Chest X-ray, AP view. Patient: 55 years old, sex F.
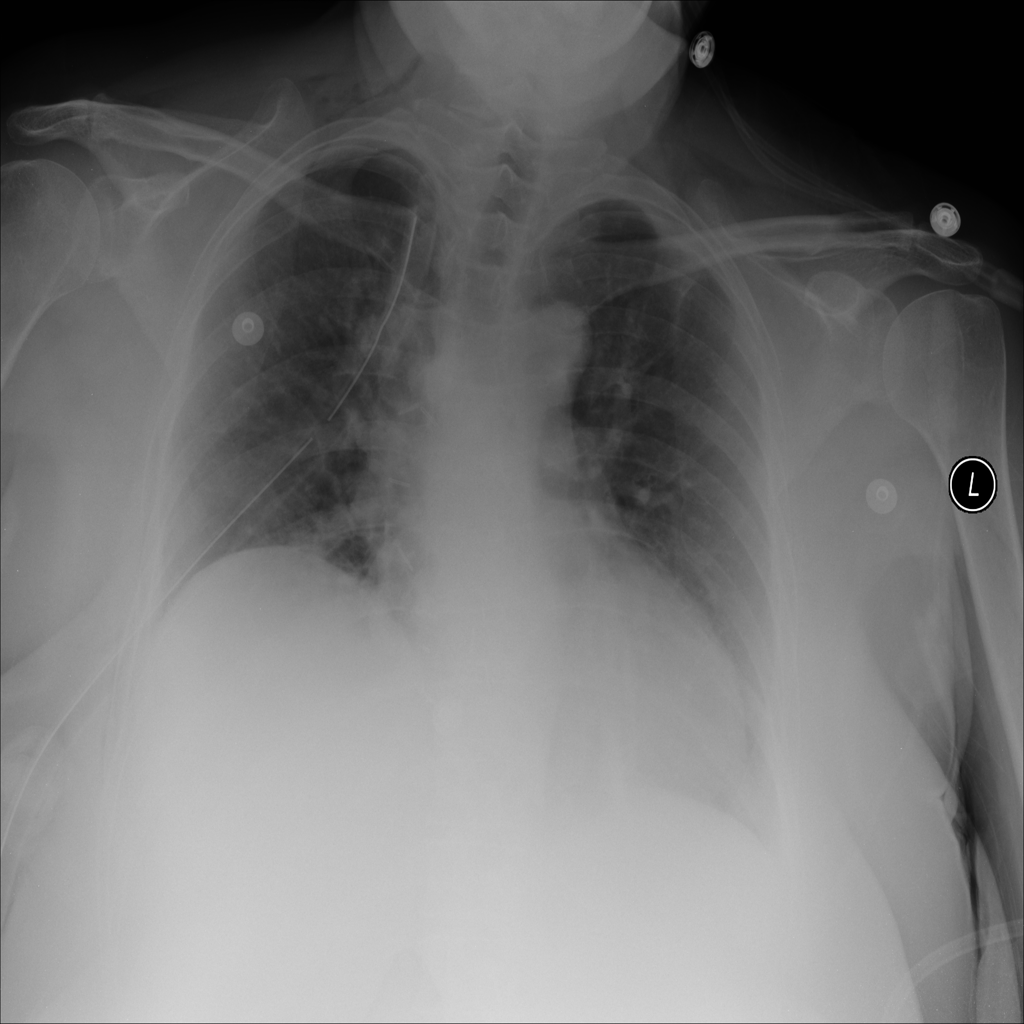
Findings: Atelectasis